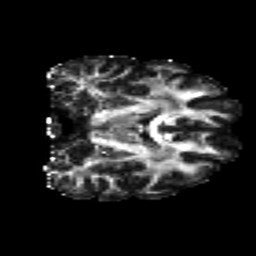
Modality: FA
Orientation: coronal
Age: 21
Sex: female
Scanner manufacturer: siemens
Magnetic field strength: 3 T
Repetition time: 8.8 s
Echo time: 0.085 s